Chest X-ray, AP view. Patient: 56 years old, sex M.
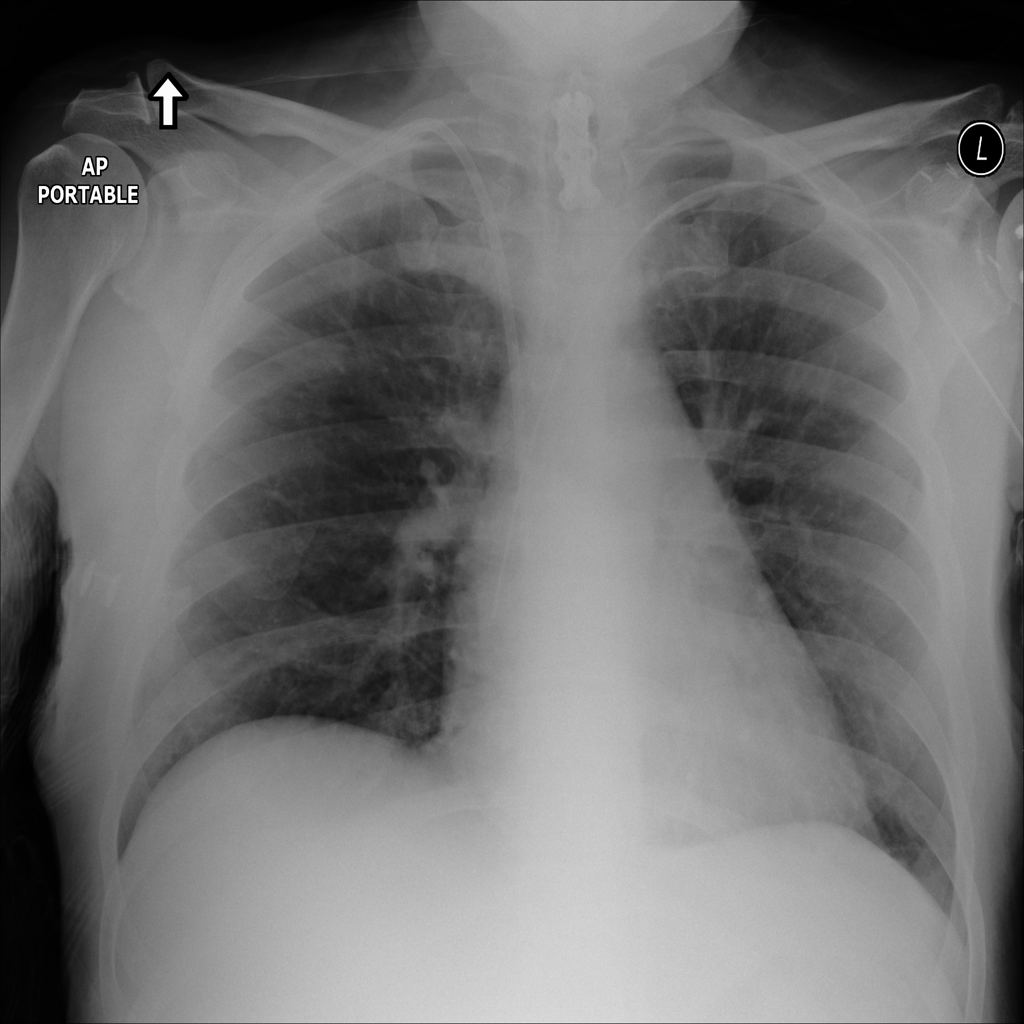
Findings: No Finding